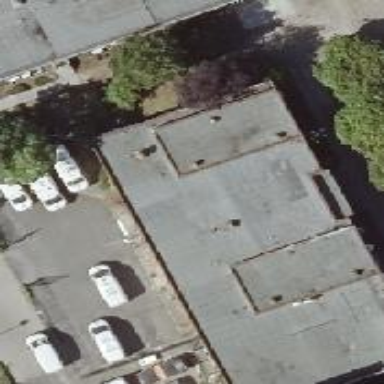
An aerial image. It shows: Retail building with flat roof.